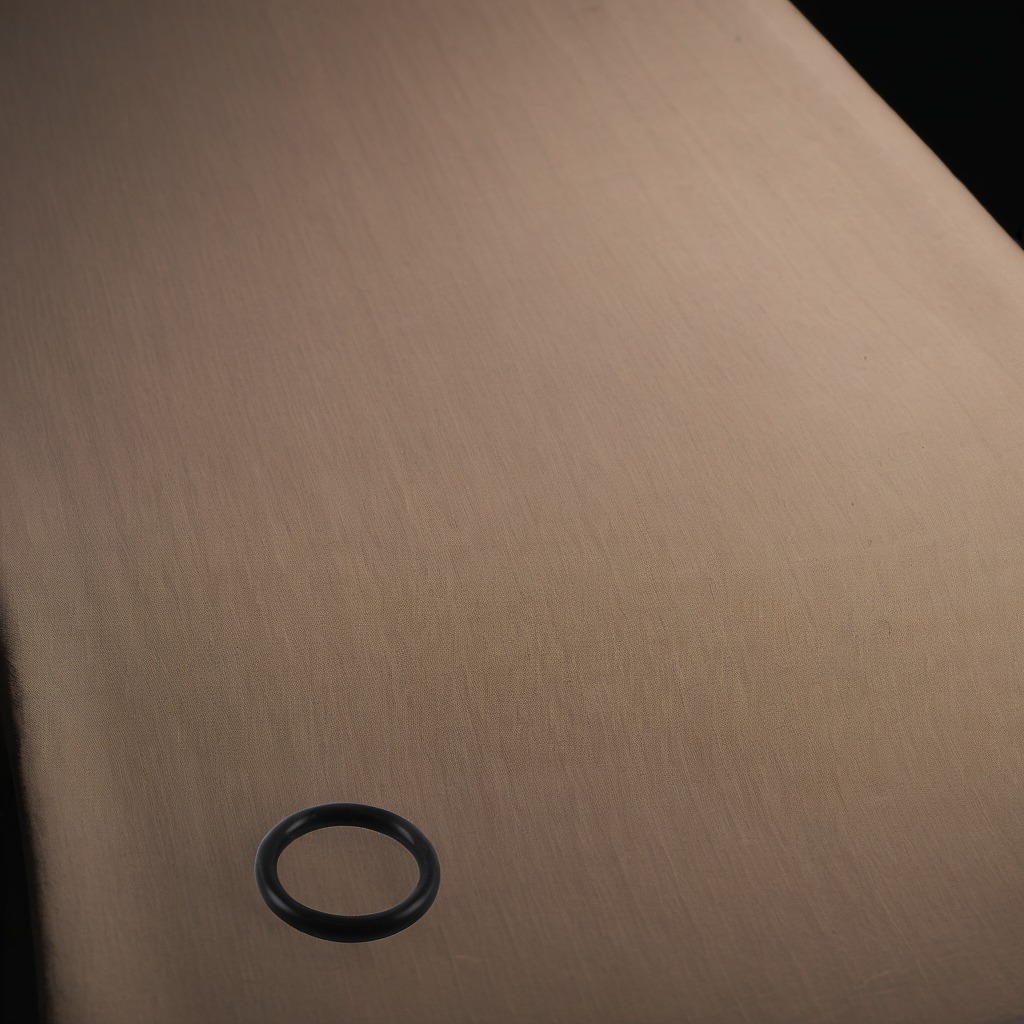
A rubber O-ring lying on a wooden table inside a workshop at night.